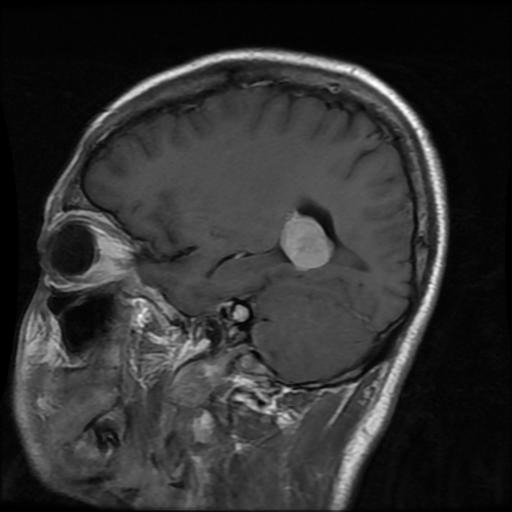
Label: meningioma